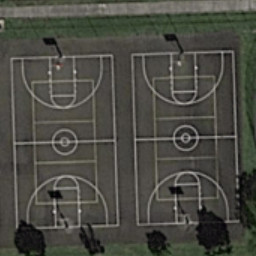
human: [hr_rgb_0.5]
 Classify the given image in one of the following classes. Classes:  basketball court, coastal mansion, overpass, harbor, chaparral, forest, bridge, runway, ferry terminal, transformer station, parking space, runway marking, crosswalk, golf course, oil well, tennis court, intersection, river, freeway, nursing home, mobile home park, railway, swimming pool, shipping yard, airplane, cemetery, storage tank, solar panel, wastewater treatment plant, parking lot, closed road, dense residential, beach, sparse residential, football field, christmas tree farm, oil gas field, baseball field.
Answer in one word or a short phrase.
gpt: basketball court